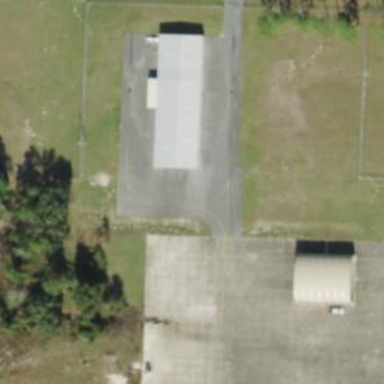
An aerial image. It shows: Asphalt taxiway at the airport.